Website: lowes
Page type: customer-info-address
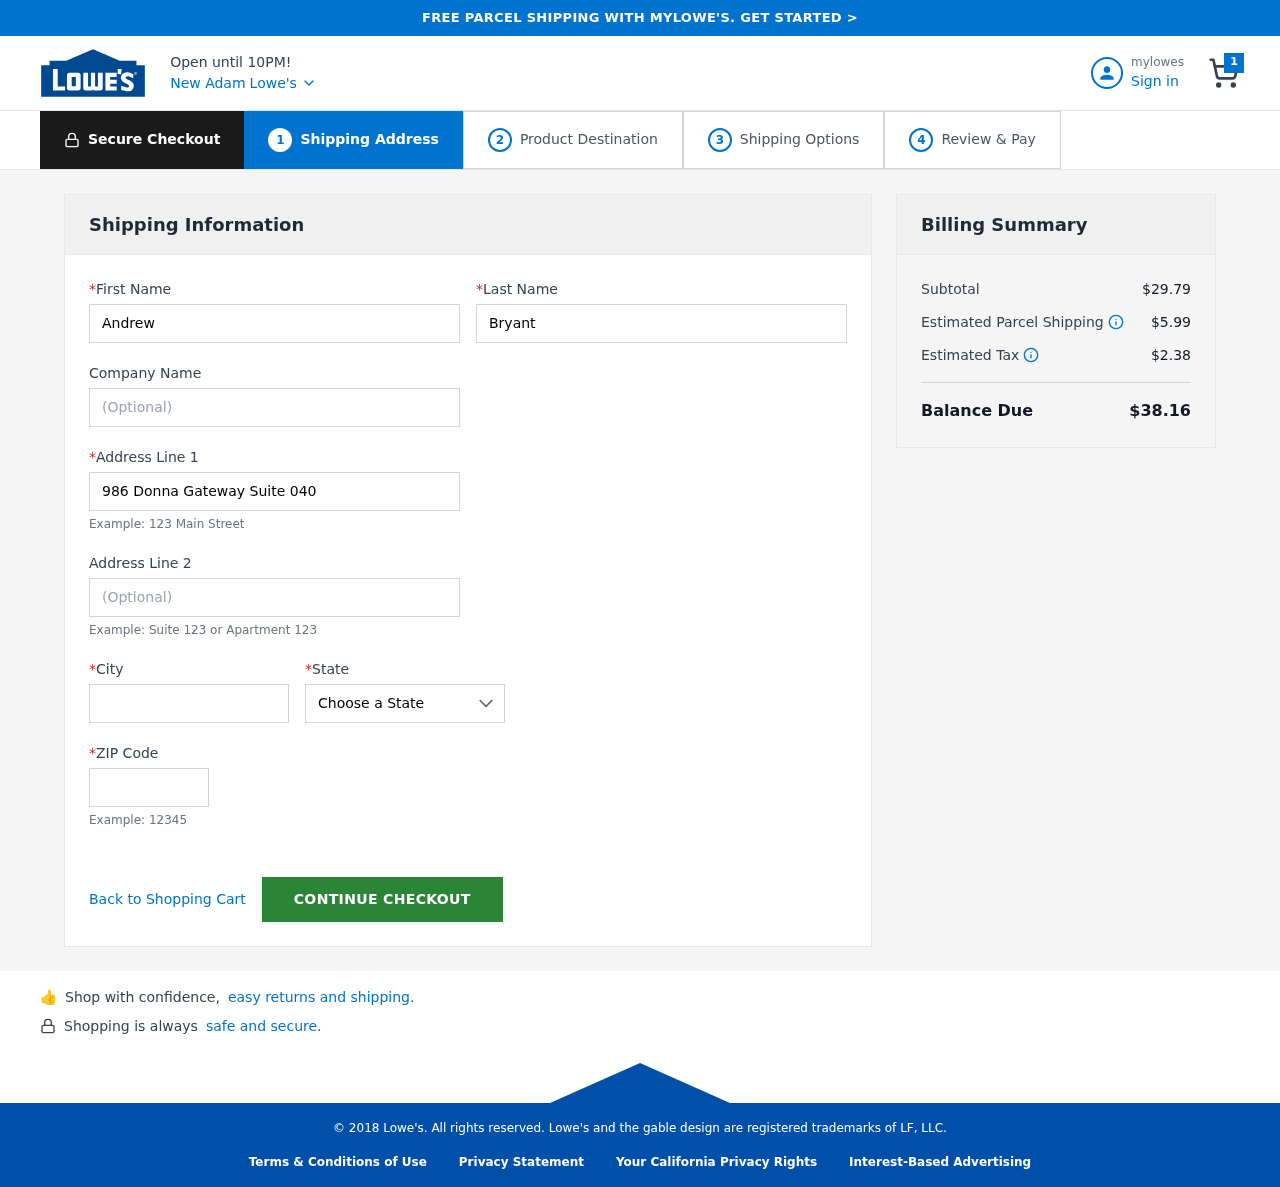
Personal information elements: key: PII_CITY
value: New Adam
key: PII_FIRSTNAME
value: Andrew
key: PII_LASTNAME
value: Bryant
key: PII_POSTCODE
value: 86661
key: PII_STATE
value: Virginia
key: PII_STREET
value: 986 Donna Gateway Suite 040
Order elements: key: ORDER_NUM_ITEMS
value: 1
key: ORDER_SUBTOTAL
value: $29.79
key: ORDER_SHIPPING_COST
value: $5.99
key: ORDER_TAX
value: $2.38
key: ORDER_TOTAL
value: $38.16